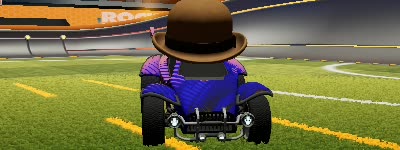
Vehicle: octane